Aerial crown-view tile of a tropical tree (Barro Colorado Island, Panama), acquired 20250414:
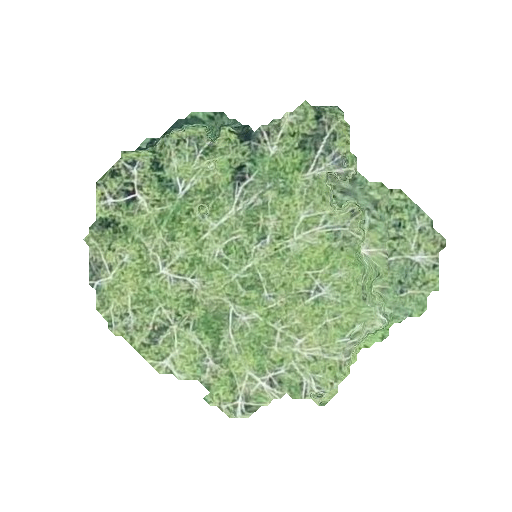
Species: Ocotea oblonga
GBIF accepted scientific name: Ocotea oblonga
Crown area: 113.887 m²